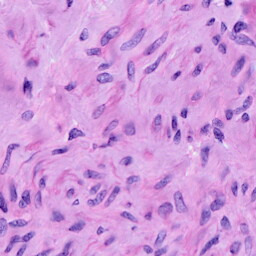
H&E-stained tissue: Cervix